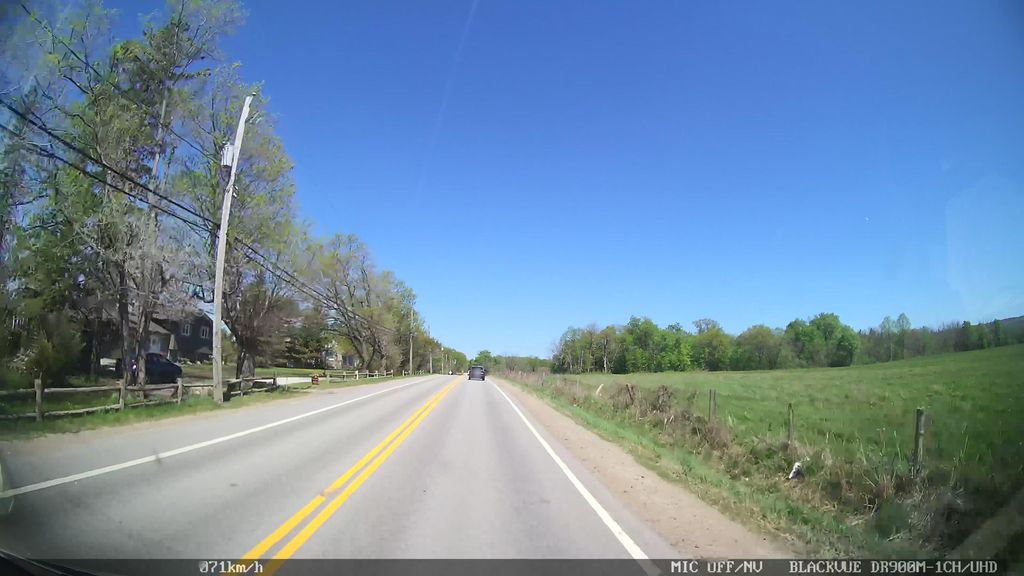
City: ottawa-gatineau